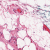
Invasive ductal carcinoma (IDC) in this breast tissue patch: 0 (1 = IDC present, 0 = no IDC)